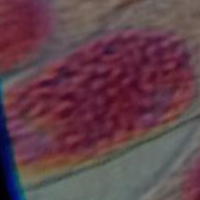
Label: prophase